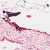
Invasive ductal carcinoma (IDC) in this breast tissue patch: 0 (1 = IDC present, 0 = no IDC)